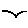
Label: bird